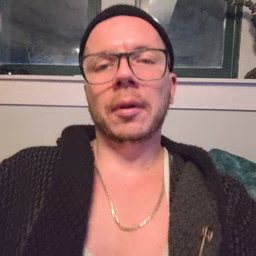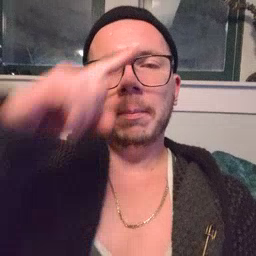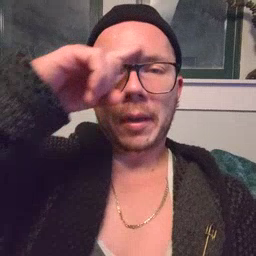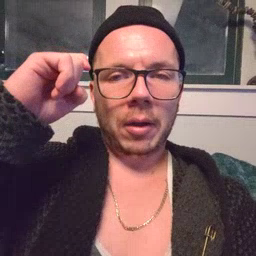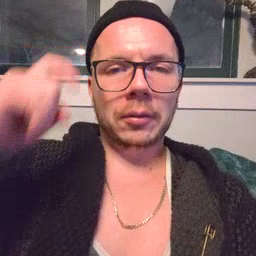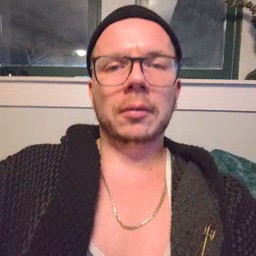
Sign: because